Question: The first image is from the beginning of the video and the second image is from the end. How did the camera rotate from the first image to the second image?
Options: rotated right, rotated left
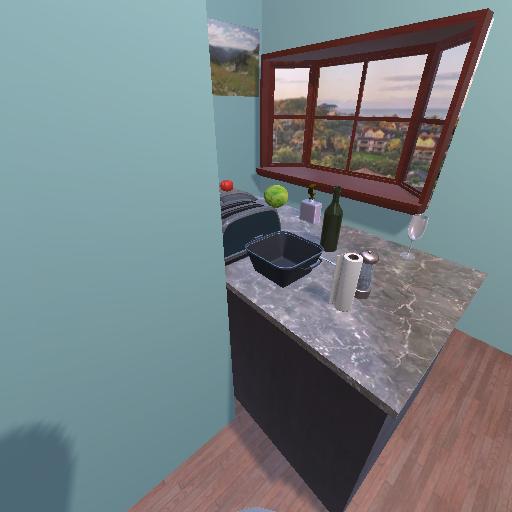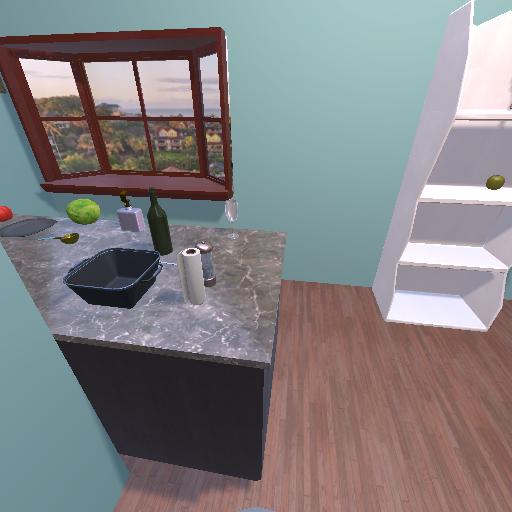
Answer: rotated right